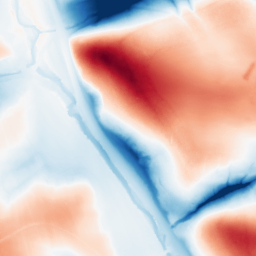
Category: classical
Decomposition family: gaussian_anisotropic
Decomposition parameters: sigma_x: 5
sigma_y: 50
Upsampling method: quintic
Upsampling parameters: scale: 2
Upsampling scale: 2